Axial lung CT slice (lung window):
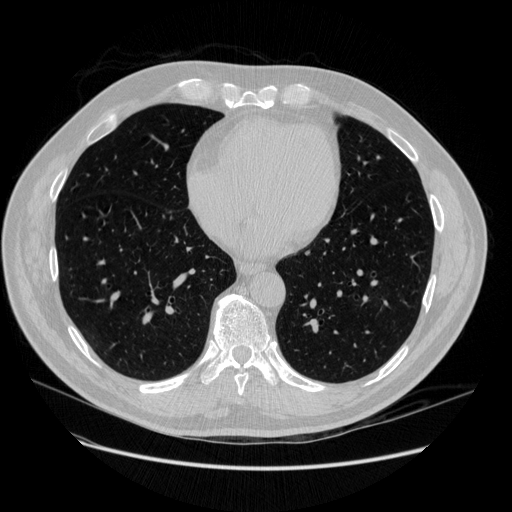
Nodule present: no